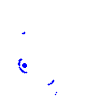
Particle: pion